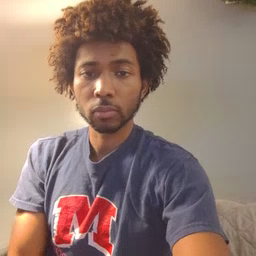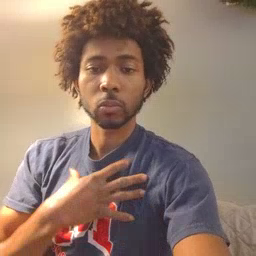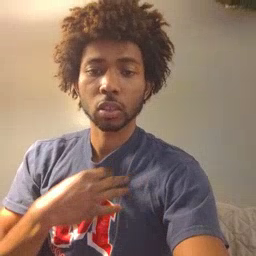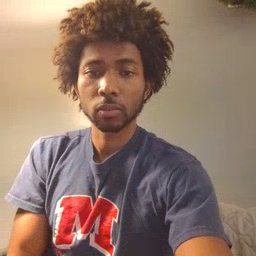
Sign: white